Field crop: tomato
Growth stage: 2
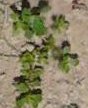
Species: portulaca